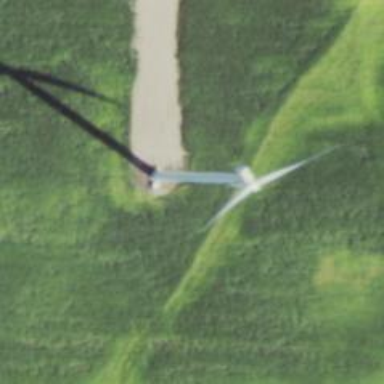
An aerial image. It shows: Wind generator powered by horizontal axis wind turbine.